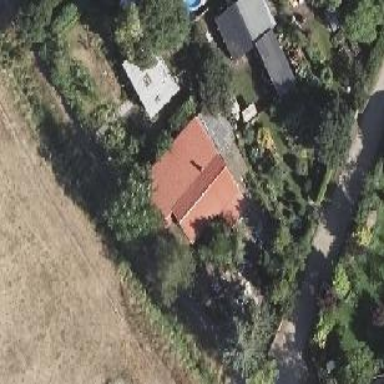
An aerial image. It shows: Allotment house.